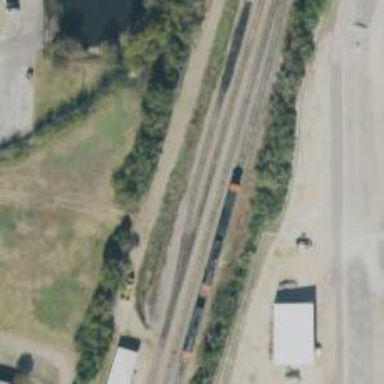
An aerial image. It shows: Railway spur service.